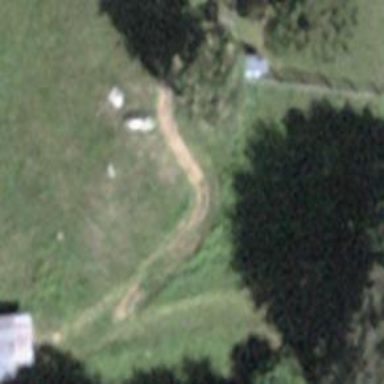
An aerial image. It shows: Path.